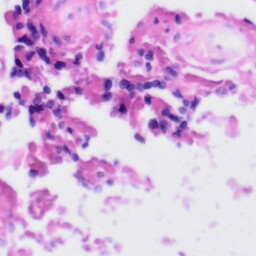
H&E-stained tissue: Tonsil